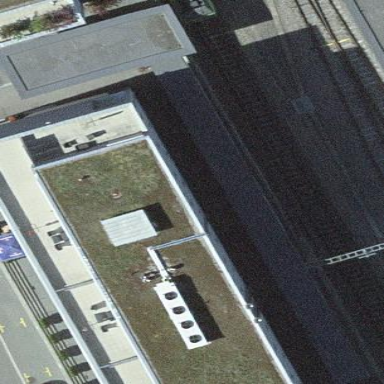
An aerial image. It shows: View of roof of building.